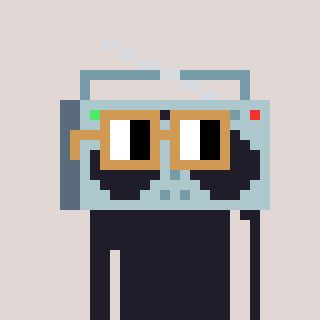
a pixel art character with square brown glasses, a boombox-shaped head and a gunk-colored body on a warm background